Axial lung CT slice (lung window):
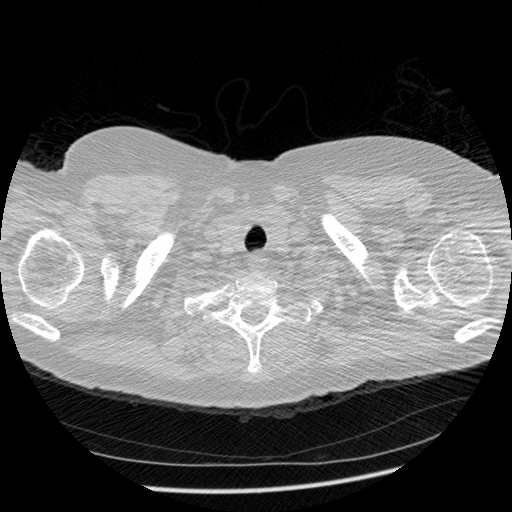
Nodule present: no